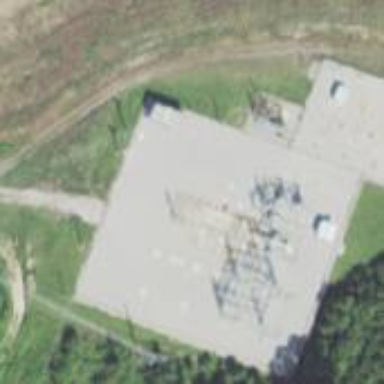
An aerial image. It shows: Distribution level power substation surrounded by fence.